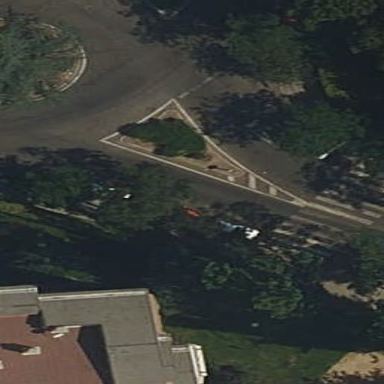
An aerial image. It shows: Tertiary road made of asphalt leading to roundabout junction.